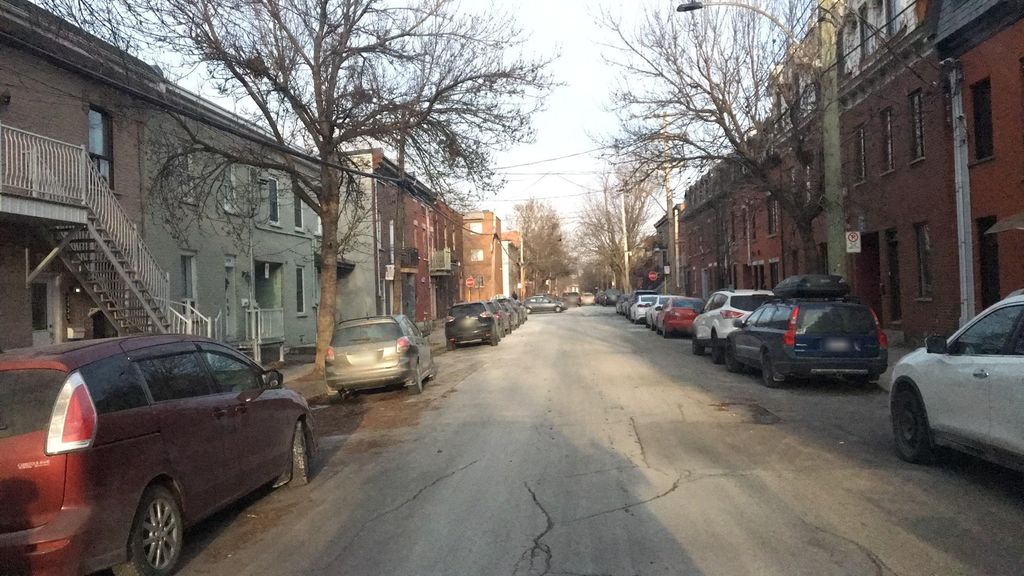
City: montreal